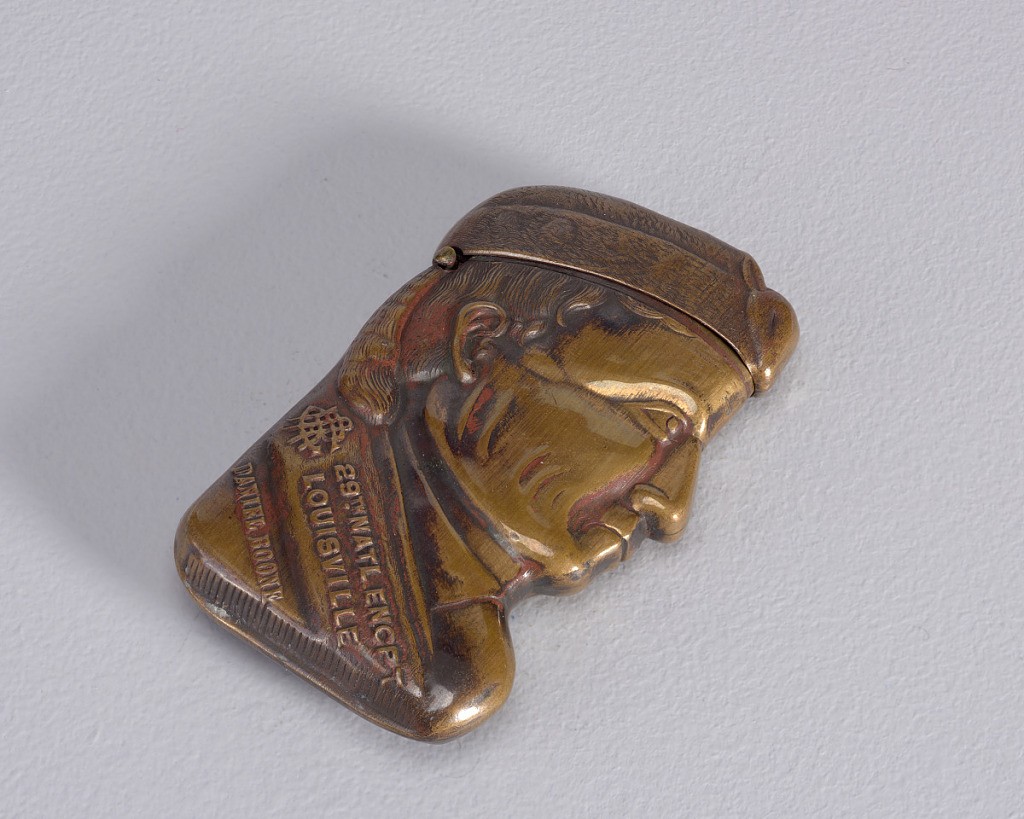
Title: Daniel Boone
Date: ca. 1890
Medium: Patinated brass
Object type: Matchsafe
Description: In the shape of Daniel Boone's head in profile, with racoon hat, and banner draped across shoulder inscribed : "[unidentified monogram], 29th NATL ENCPT, LOUISVILLE" and below "DANIEL BOONE", some red patination on surface, identical on reverse. Hat serves as lid, hinged on side. Striker on bottom.